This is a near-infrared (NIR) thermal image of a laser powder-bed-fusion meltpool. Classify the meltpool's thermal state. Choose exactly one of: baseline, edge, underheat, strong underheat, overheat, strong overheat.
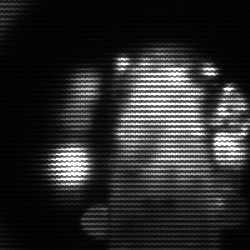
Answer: strong underheat